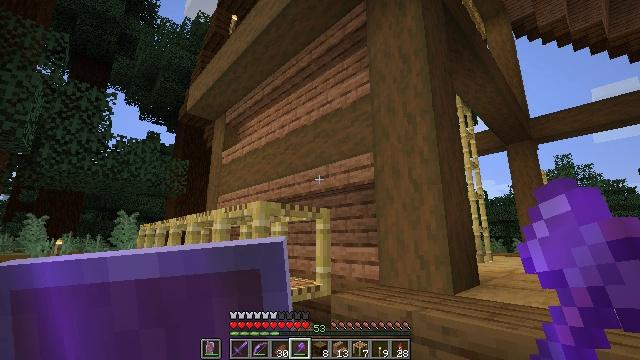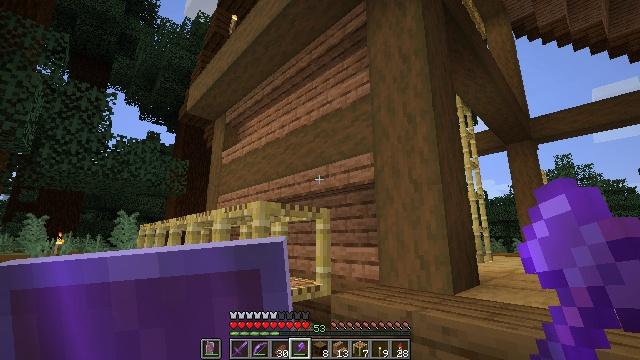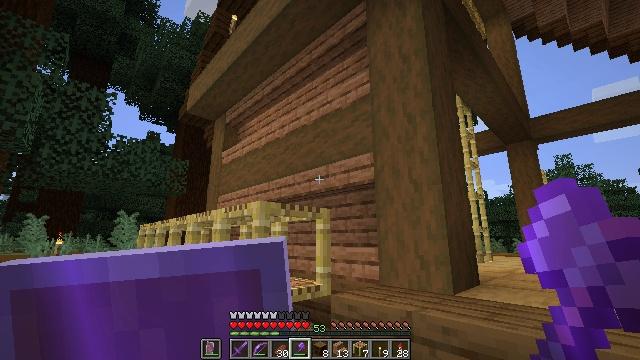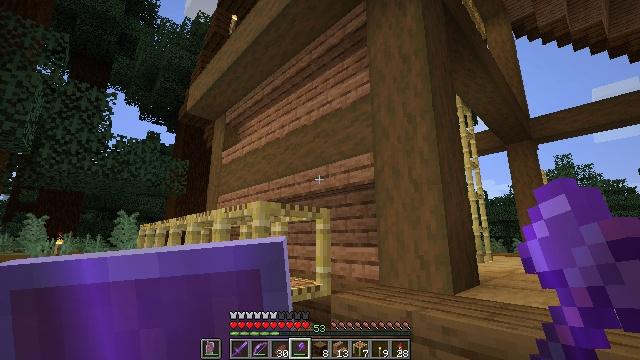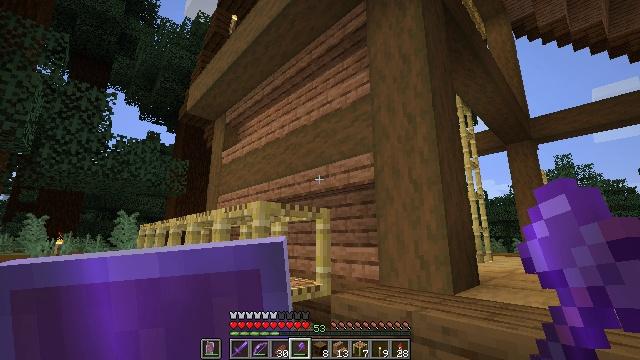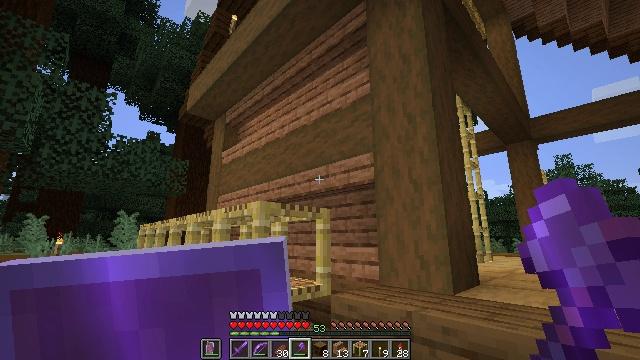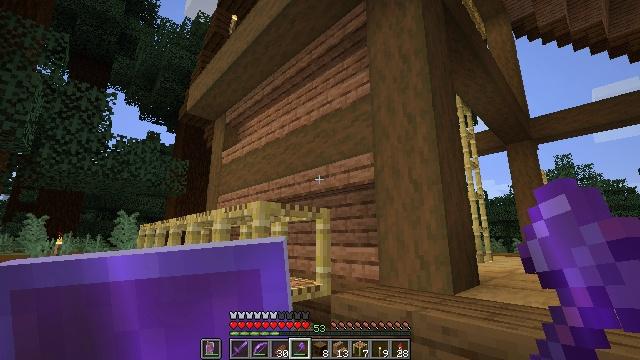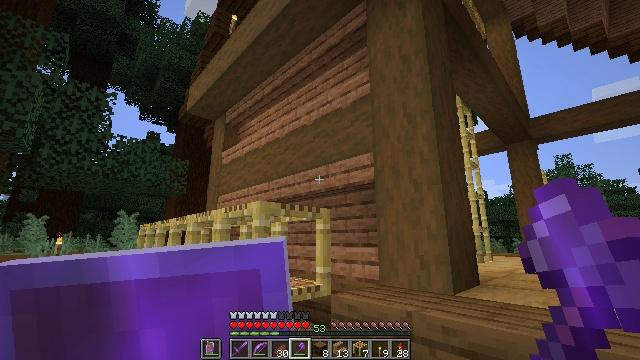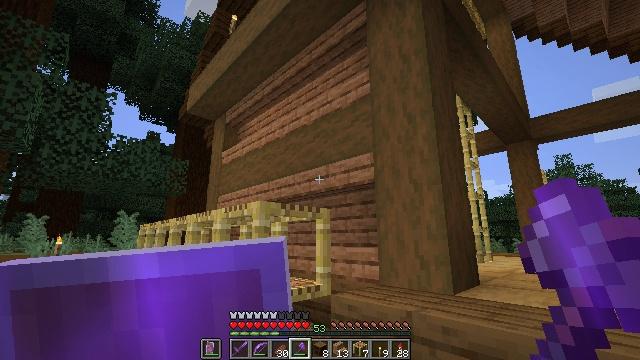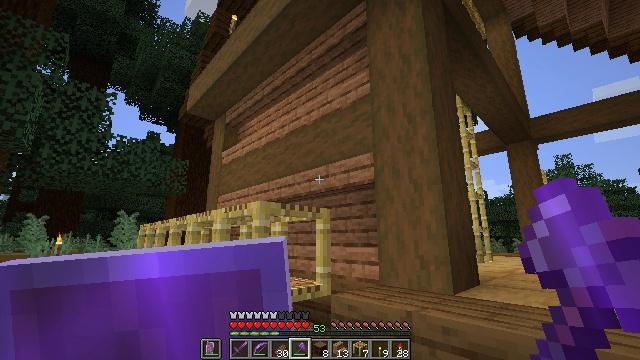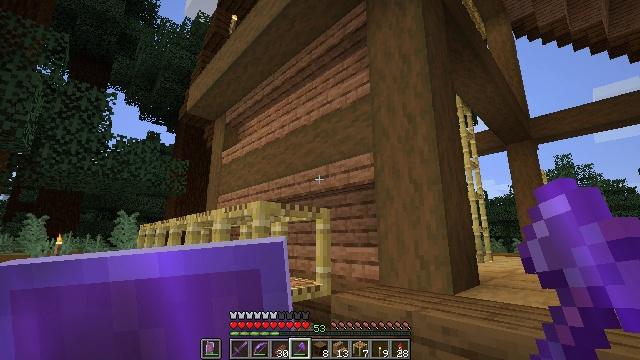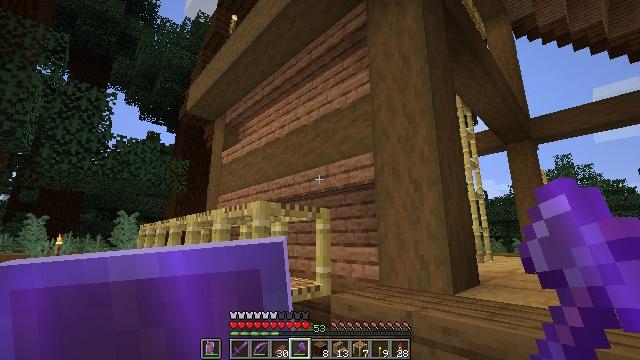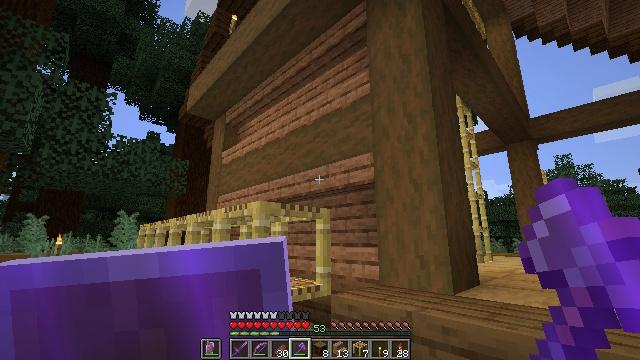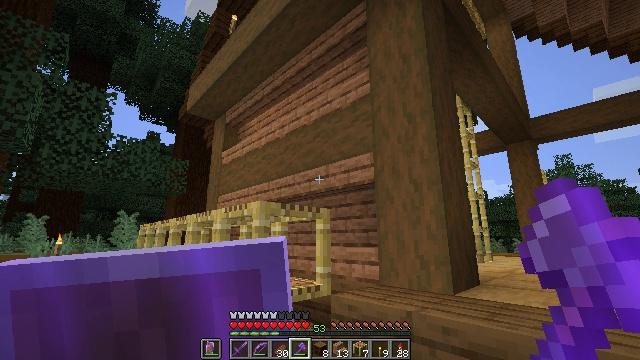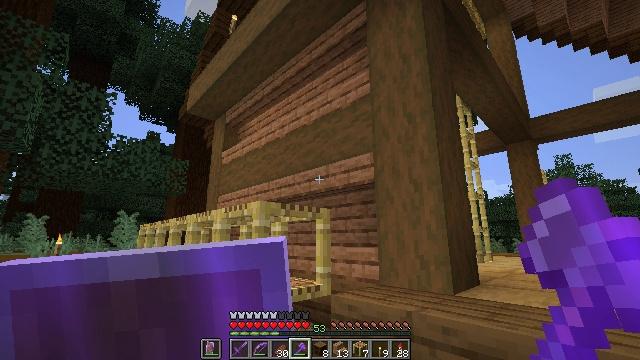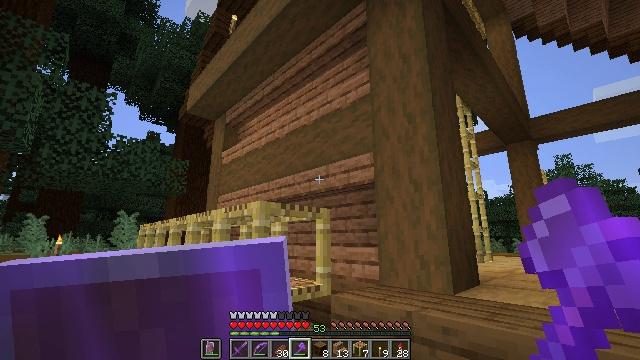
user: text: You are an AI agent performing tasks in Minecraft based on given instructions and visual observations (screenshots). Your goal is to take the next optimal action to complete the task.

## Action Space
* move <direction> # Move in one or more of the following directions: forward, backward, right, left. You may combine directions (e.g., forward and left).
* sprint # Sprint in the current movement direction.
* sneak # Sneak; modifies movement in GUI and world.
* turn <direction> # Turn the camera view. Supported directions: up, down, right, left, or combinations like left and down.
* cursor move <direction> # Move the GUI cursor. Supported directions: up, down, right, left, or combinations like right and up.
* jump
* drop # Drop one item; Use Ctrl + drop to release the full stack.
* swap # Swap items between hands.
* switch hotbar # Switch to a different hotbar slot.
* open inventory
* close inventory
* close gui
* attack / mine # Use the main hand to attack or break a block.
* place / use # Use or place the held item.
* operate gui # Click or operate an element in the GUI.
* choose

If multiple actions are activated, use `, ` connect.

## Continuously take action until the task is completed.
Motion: motion action
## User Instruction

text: Attack the jungle stairs to disassemble them.
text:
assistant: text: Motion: no_op
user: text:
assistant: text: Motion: no_op
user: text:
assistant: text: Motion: no_op
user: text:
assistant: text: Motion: no_op
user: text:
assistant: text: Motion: no_op
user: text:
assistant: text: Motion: no_op
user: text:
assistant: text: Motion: no_op
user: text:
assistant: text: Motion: no_op
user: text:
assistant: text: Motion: no_op
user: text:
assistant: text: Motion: no_op
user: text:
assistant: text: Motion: no_op
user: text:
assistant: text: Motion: no_op
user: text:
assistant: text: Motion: no_op
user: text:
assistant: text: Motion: no_op
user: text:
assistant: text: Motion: no_op
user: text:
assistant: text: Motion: no_op
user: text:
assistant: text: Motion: no_op
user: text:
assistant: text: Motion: no_op
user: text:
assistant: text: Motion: no_op
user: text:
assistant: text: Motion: no_op
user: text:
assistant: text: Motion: no_op
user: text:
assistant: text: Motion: no_op
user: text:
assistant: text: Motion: no_op
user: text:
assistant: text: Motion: no_op
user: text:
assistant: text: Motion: no_op
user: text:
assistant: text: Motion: no_op
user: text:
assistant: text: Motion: no_op
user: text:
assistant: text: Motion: no_op
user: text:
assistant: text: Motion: no_op
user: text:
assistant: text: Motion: no_op